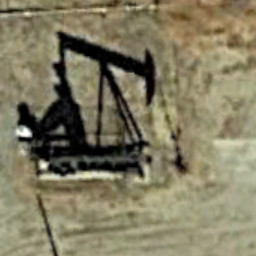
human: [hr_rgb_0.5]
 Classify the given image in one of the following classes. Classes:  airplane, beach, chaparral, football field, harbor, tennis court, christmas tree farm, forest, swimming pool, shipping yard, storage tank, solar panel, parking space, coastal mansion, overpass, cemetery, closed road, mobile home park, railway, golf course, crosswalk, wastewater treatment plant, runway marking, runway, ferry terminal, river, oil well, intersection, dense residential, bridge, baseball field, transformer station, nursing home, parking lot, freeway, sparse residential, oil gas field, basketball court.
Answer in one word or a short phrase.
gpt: oil well